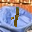
Label: 1